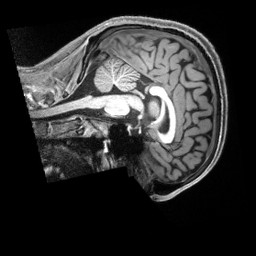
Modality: T1w
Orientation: sagittal
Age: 24
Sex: male
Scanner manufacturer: siemens
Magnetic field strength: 3 T
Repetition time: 2.3 s
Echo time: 0.00229 s